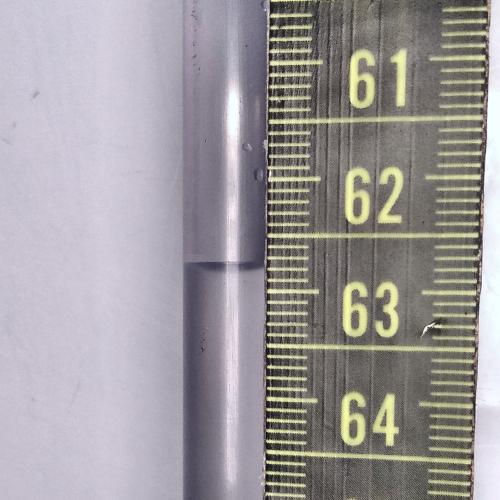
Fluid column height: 62.8 cm